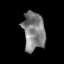
Tissue: lung
Cell type: Epithelial cells
Senescence score: 0.1767
Nuclear area (px): 830
Mean DAPI intensity: 127.873